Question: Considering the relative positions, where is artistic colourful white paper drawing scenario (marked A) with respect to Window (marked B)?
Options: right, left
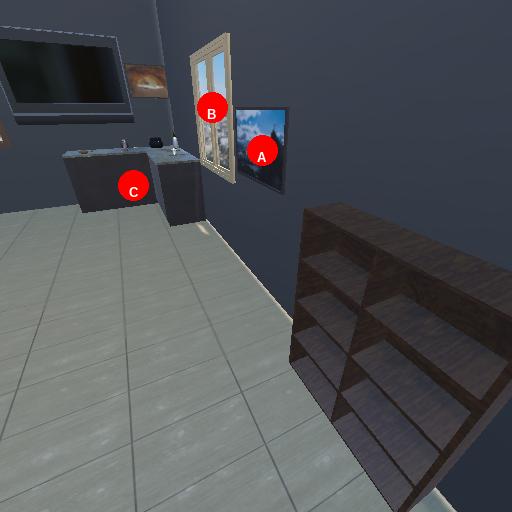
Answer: right